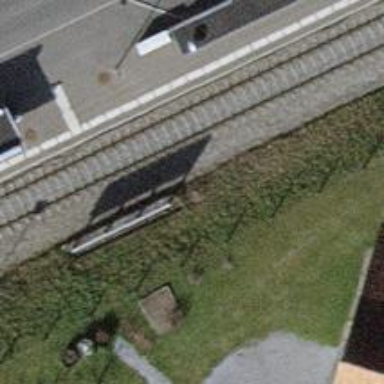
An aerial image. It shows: Stop position for public transport at railway stop.